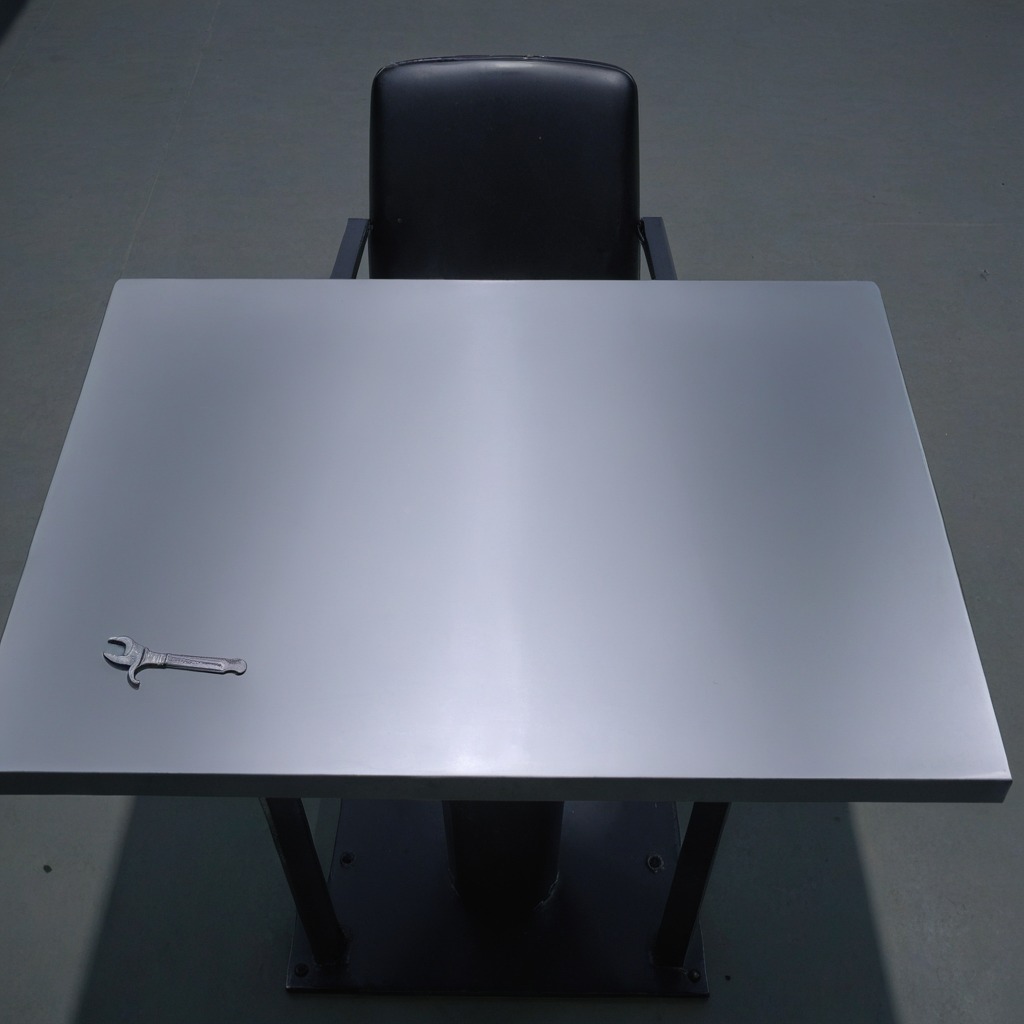
An wrench is lying on the tabletop.